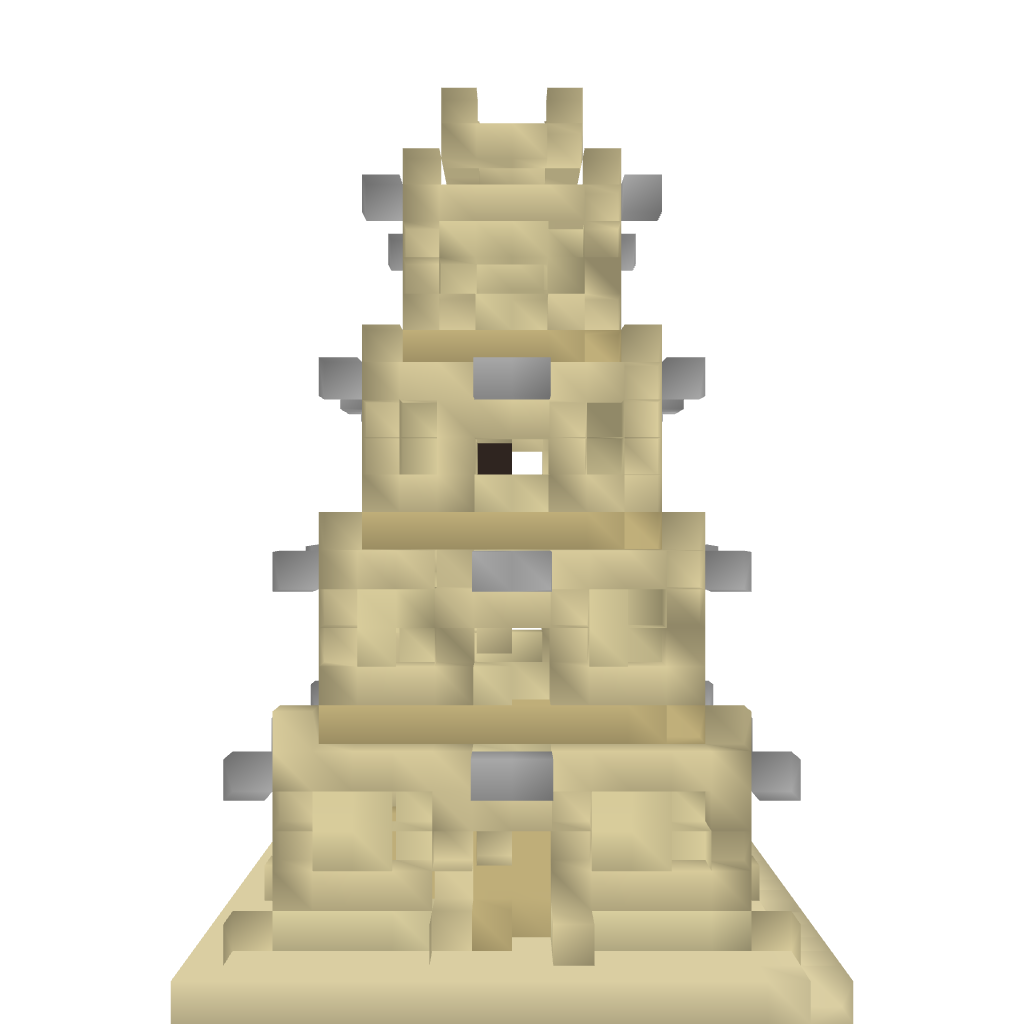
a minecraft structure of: Egyptian Tower By JJcash